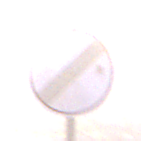
Verkehrszeichen: EndeSaemtlicherBegrenzungen
Umgebung: Outdoor, RoadRail
Tageszeit: Dawn
Wetter: Clear
Licht: Natural
Jahreszeit: NotSpecified
Kontrast: LowContrast